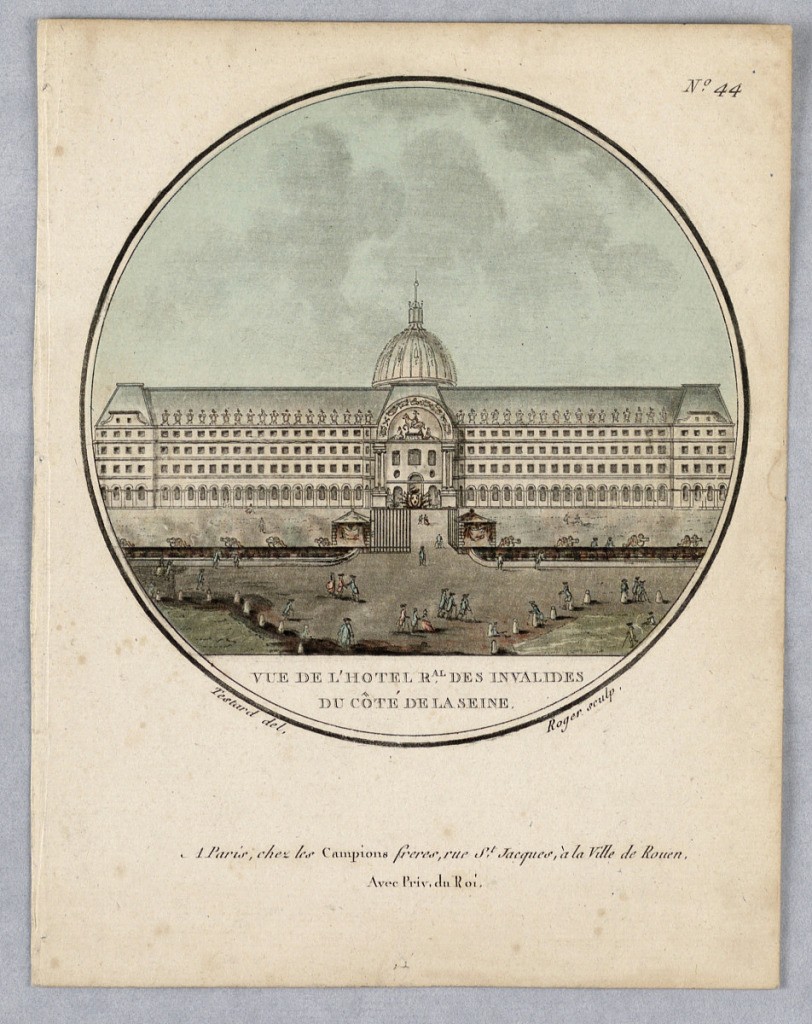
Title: Hôtel des Invalides, Plate 44 from "Vues Pittoresques des Princepaux Édifices de Paris"
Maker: Les Campion Frères, Paris, France
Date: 1792
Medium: Engraving and brush and watercolors on paper
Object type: Print
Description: View of the Hôtel des Invalides from the Seine, face on. Figures in the foreground. Title, artists' and publisher's names below.